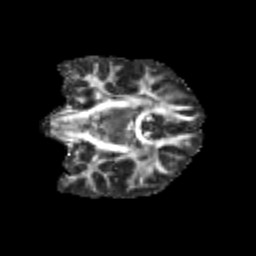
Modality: FA
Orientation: coronal
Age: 12
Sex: male
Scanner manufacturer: siemens
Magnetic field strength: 3 T
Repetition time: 3.8 s
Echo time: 0.07 s